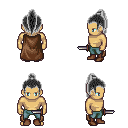
a pixel art fantasy rpg character, male body template, human, tanned skin, brown cape, teal pants, gray long topknot hairstyle, brown shoes, dagger, four views (front, back, left, right), 2x2 character sprite sheet, small pixel art, hard edges, no anti-aliasing